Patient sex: F
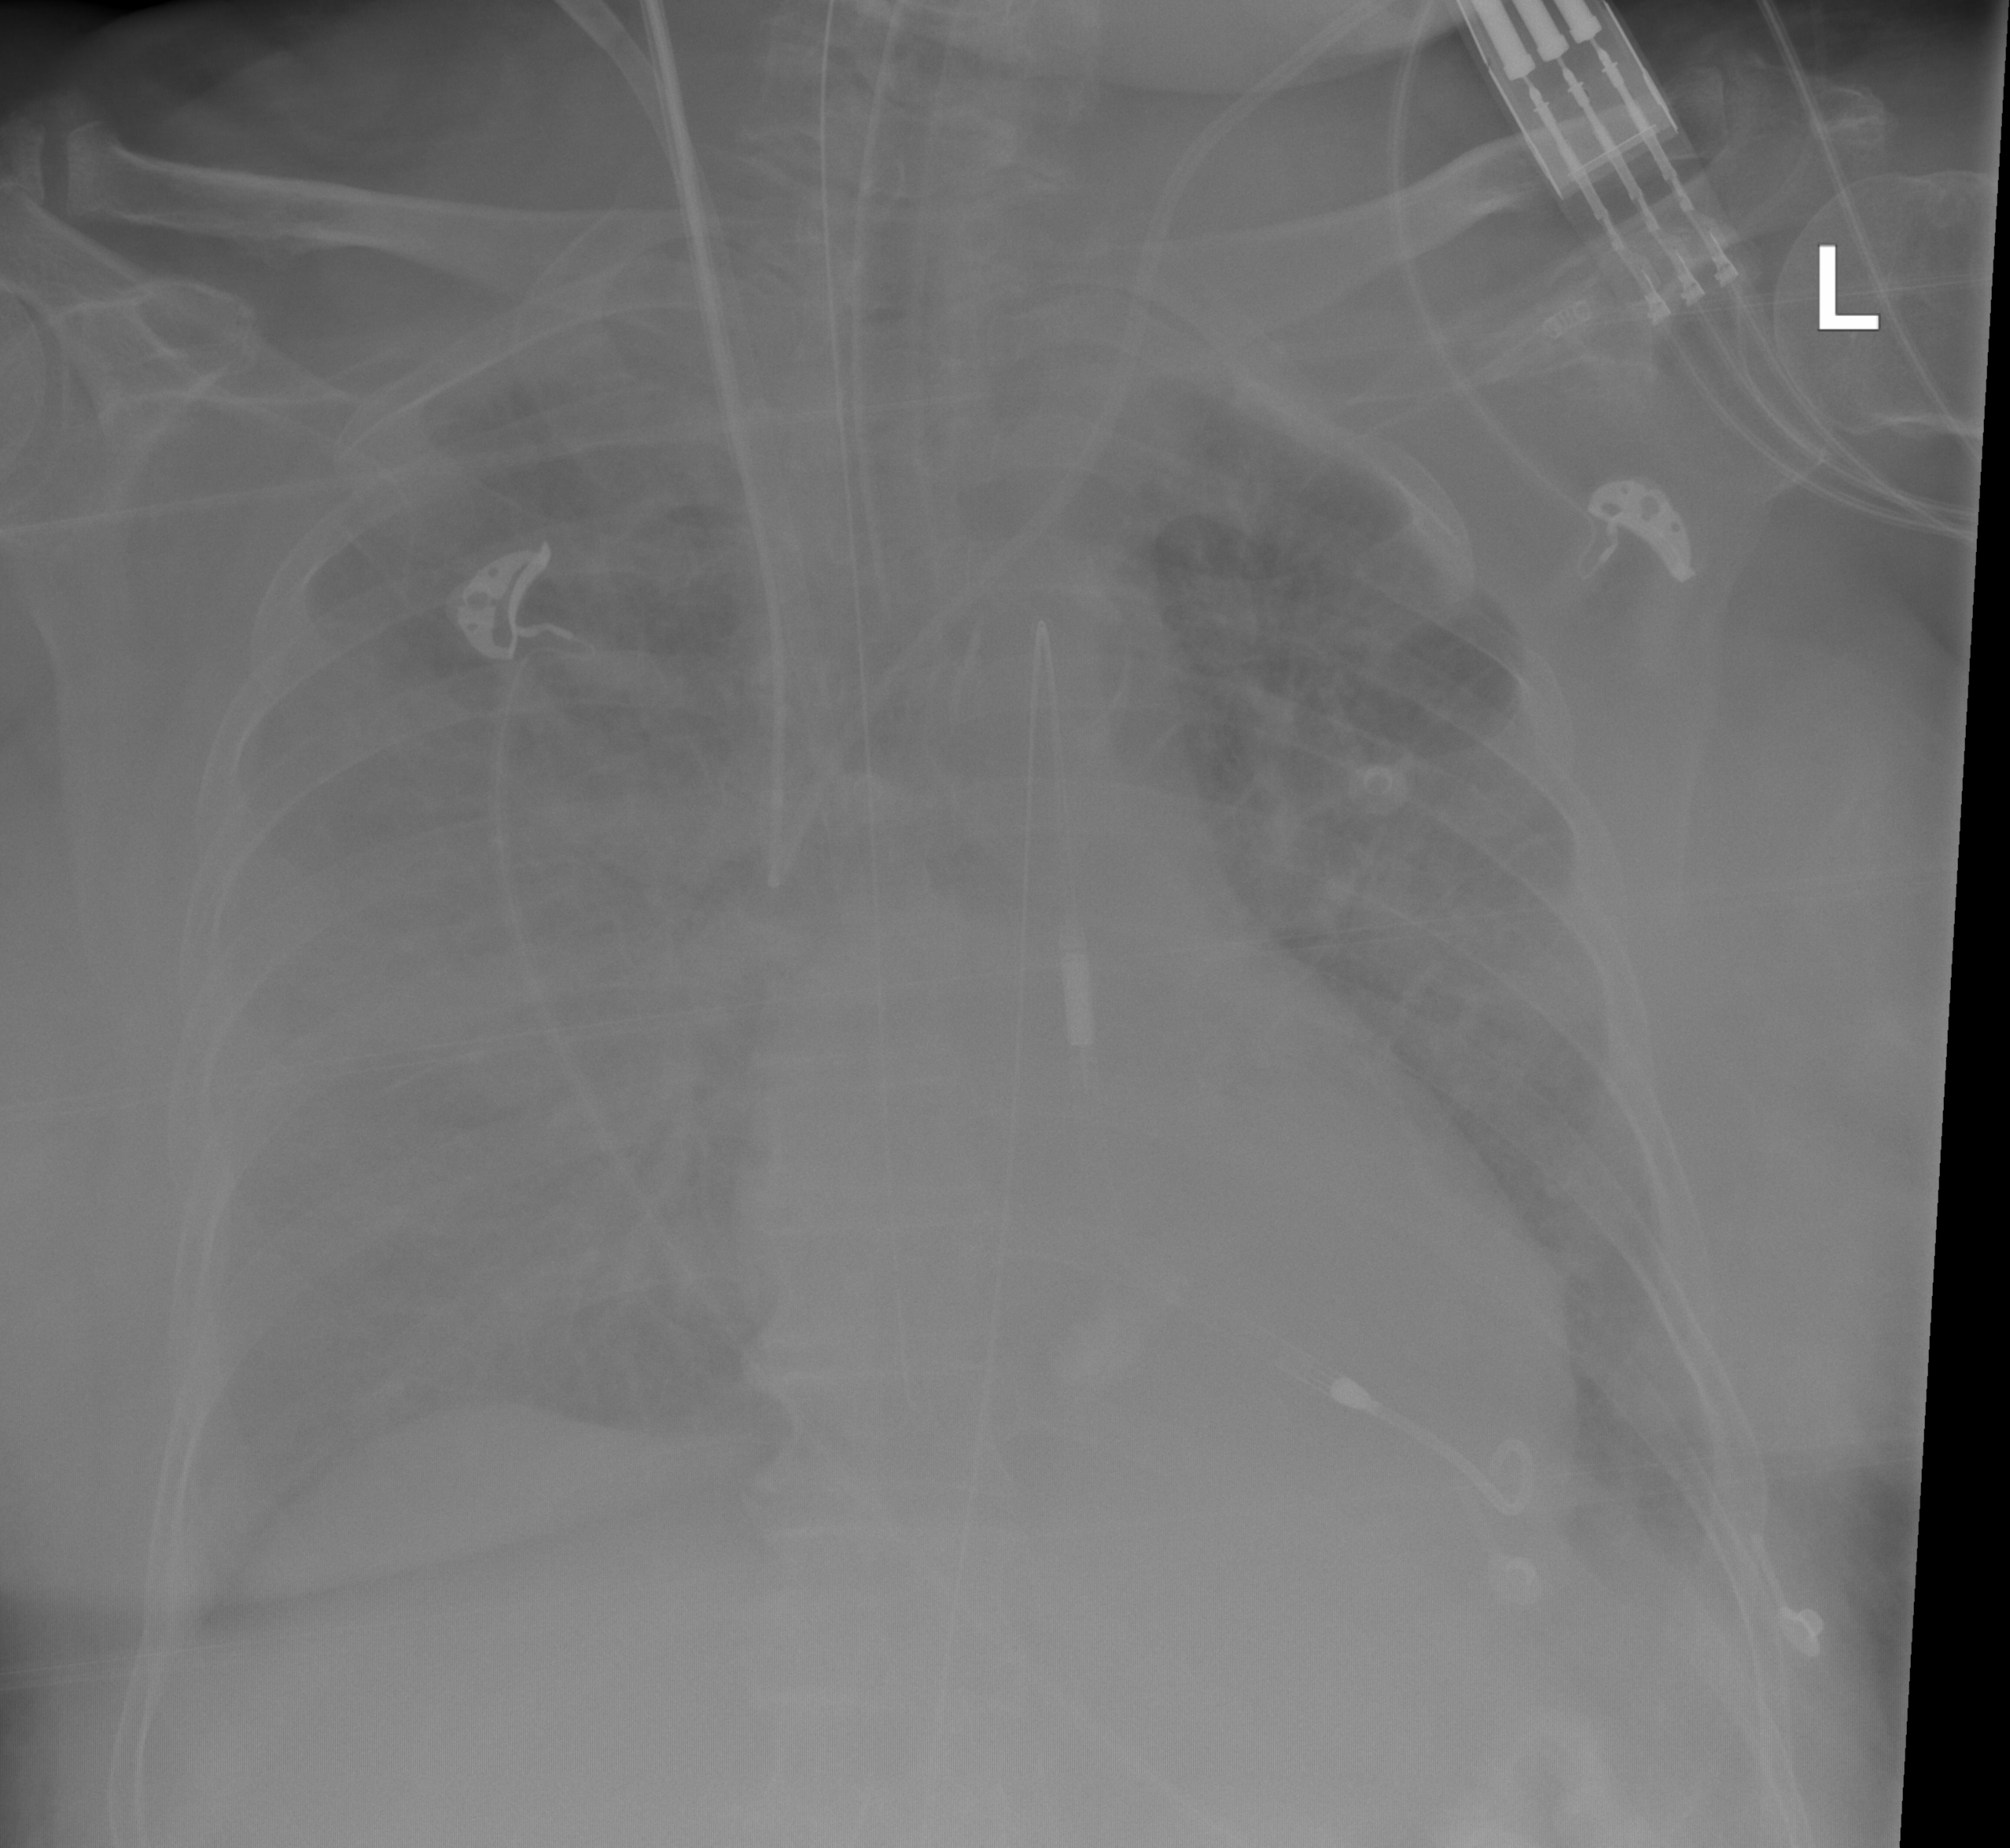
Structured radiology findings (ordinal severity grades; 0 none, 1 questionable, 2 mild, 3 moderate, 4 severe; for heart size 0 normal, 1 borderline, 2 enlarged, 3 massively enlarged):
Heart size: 0
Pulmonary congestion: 3
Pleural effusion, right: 2
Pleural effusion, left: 2
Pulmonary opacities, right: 3
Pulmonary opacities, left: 3
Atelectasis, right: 3
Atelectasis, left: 3